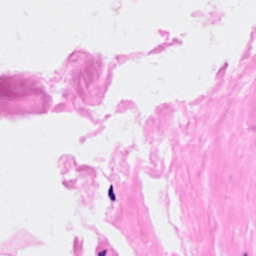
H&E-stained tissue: Breast